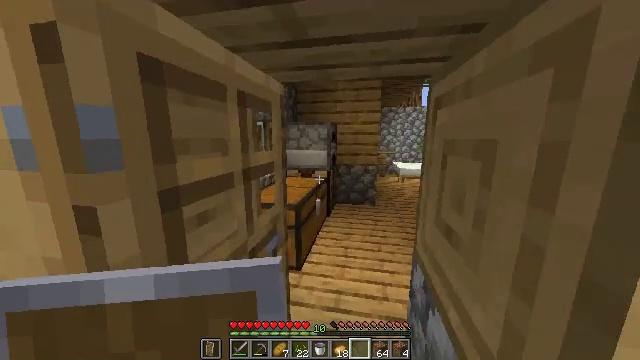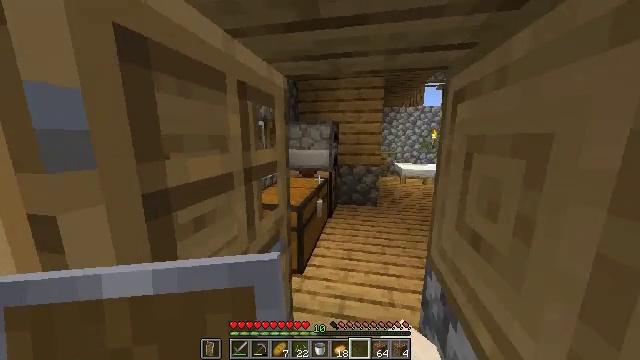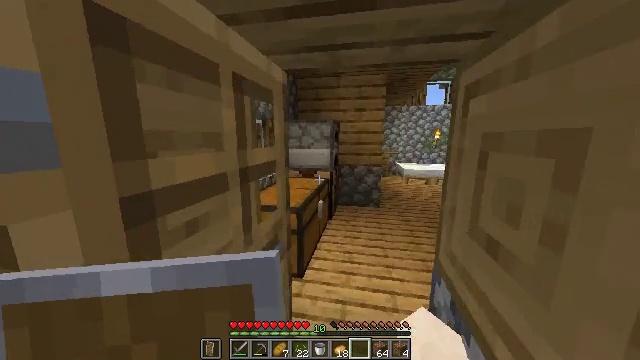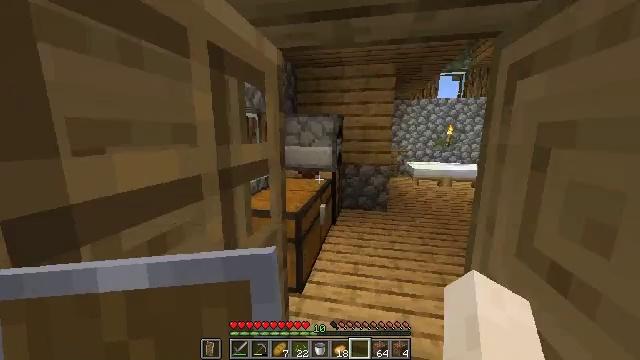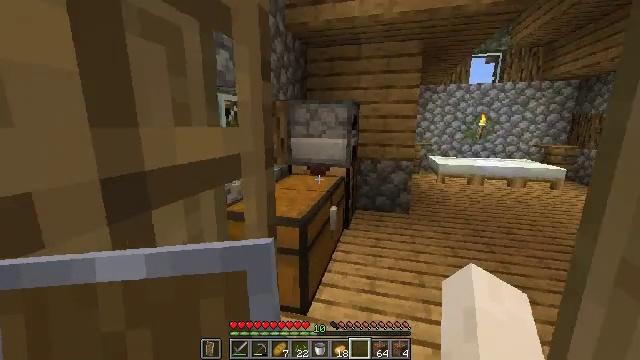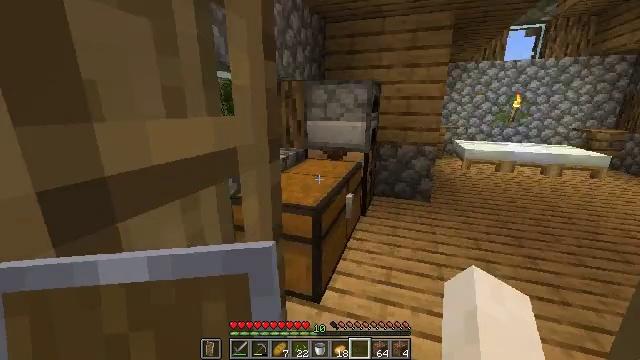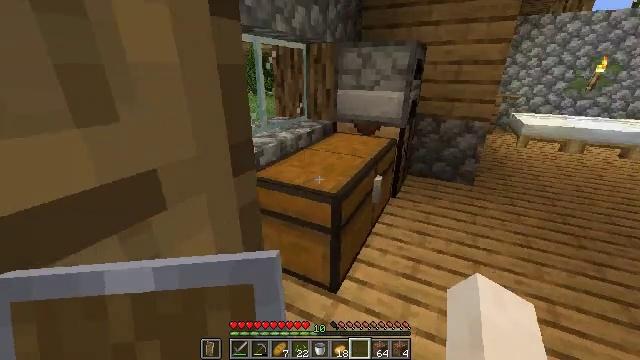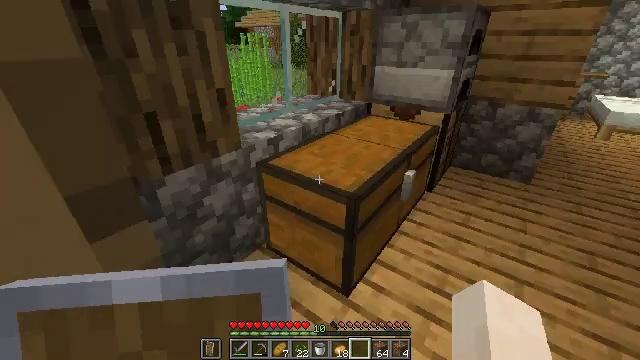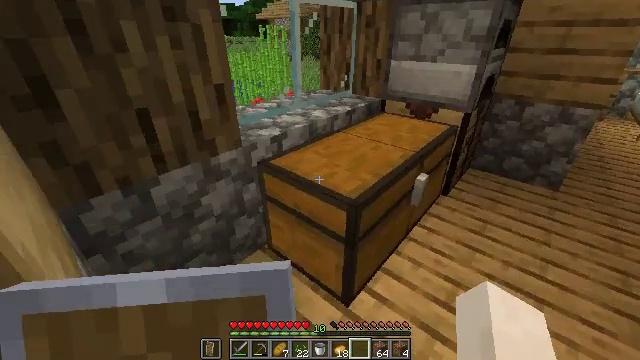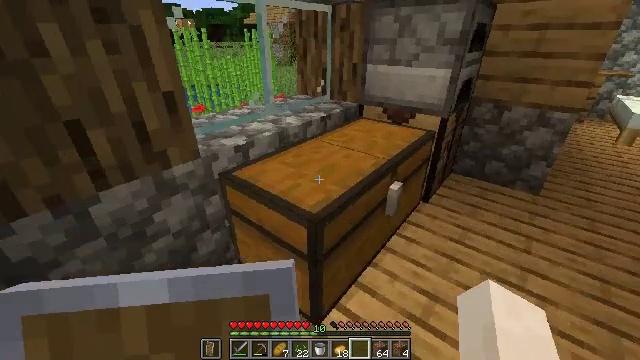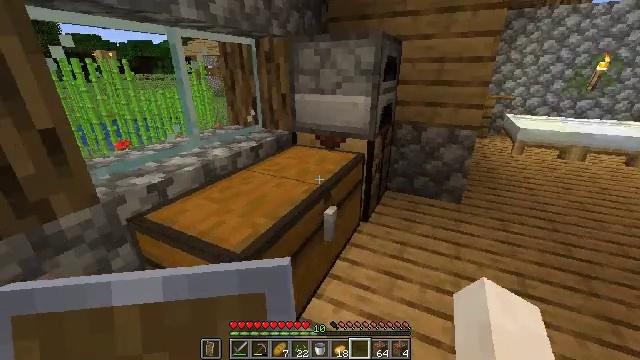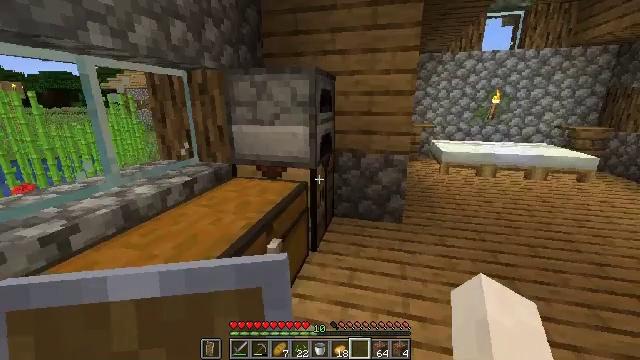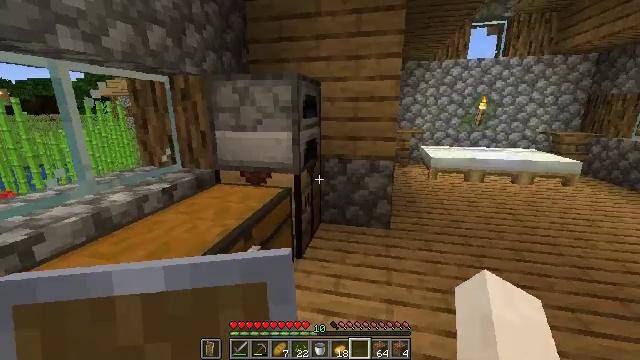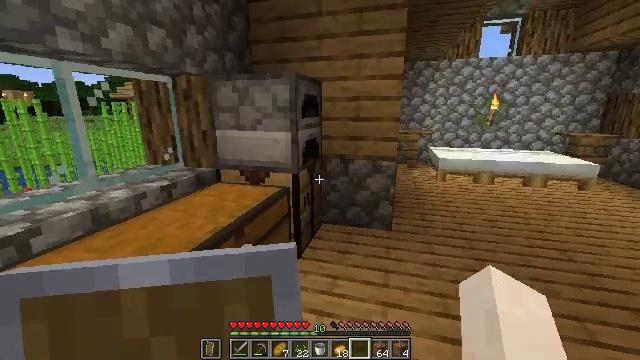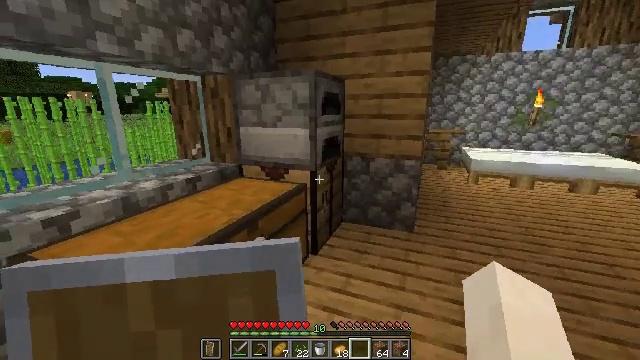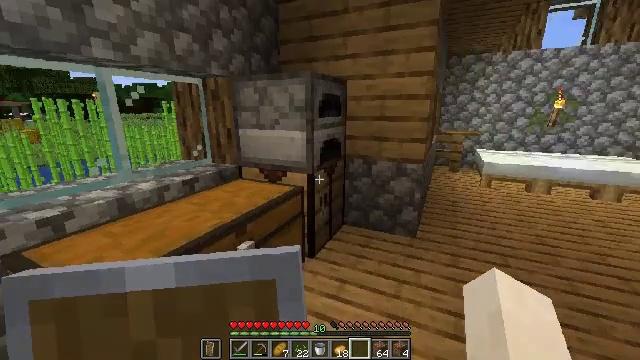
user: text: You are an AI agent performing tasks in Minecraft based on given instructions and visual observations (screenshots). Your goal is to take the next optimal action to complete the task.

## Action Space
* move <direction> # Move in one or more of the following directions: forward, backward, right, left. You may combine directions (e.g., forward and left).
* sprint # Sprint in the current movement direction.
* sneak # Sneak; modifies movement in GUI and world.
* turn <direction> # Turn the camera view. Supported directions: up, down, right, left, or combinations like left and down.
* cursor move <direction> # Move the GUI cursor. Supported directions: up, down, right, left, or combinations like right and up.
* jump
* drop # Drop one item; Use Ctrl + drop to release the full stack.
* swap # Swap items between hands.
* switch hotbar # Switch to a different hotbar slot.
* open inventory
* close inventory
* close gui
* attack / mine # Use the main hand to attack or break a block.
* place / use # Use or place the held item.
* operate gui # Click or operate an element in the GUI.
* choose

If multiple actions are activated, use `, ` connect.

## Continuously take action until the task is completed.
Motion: motion action
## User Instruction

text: Make a stone hoe in the crafting grid with cobblestone and sticks.
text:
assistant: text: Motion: move forward
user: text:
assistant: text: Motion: move forward
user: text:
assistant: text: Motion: move forward
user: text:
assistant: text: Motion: move forward, turn left and down
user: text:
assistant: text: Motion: move forward, turn left and down
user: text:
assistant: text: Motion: move forward and move right, turn left and down
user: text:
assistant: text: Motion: move forward and move right, turn left and down
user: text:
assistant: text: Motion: move forward and move right, turn left and down
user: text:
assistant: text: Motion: move right, turn right
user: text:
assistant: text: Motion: turn right and up
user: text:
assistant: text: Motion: turn right and up
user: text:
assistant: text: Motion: move right, turn right and up
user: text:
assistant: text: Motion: move right, turn left
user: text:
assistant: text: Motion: move right, turn left
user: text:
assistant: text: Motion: move forward and move right, turn left
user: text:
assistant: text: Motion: move forward and move right, turn left
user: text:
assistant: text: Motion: move forward and move right, turn left and down
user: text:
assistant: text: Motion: move forward, turn left and down
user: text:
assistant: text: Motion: turn left and down, use / place
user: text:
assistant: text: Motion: turn left and down, use / place
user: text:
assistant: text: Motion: use / place
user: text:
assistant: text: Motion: use / place
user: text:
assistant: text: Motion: no_op
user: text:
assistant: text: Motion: open gui
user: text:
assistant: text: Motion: no_op
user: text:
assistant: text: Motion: no_op
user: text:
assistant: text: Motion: no_op
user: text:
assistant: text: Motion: no_op
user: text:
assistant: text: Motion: no_op
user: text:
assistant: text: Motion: no_op